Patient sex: M
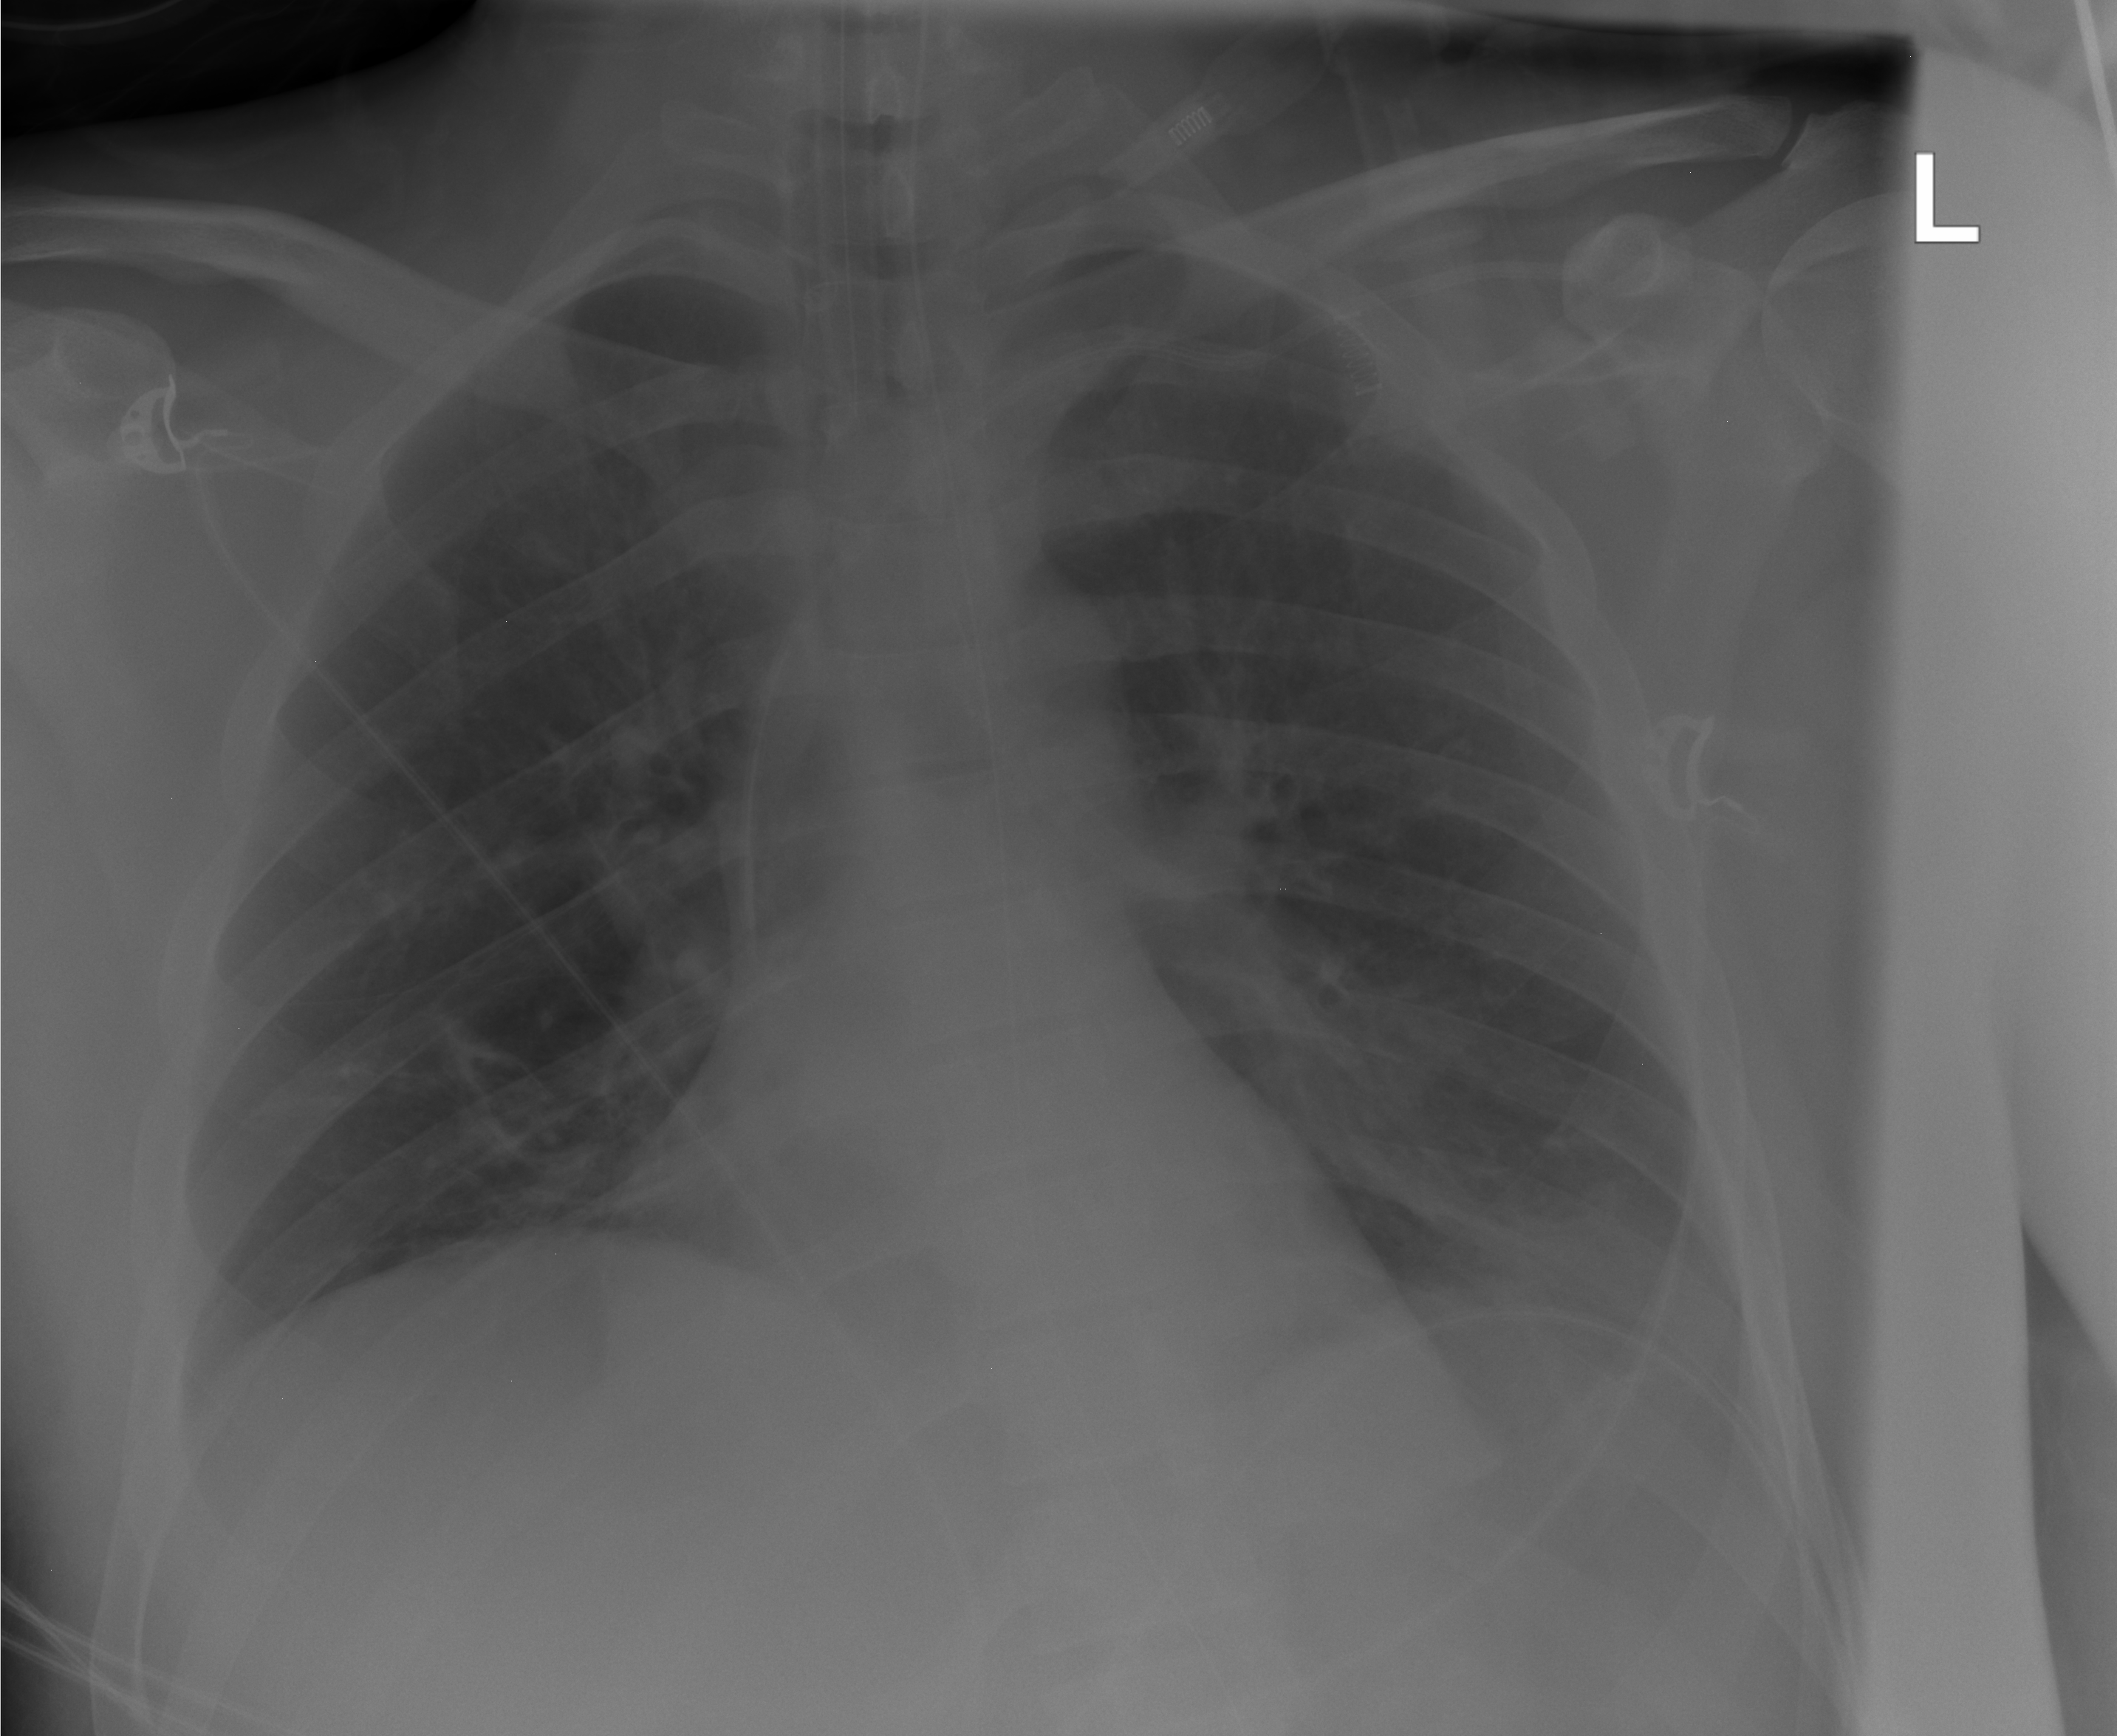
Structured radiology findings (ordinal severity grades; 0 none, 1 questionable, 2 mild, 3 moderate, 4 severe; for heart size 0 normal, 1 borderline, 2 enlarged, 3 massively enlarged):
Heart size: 0
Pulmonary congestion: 0
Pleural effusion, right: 0
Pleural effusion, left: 0
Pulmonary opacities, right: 0
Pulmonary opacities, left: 0
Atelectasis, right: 0
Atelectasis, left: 3